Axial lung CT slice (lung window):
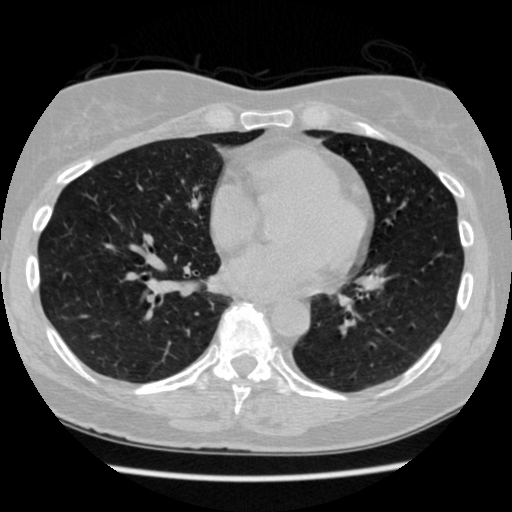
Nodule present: no